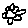
Label: flower